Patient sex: M
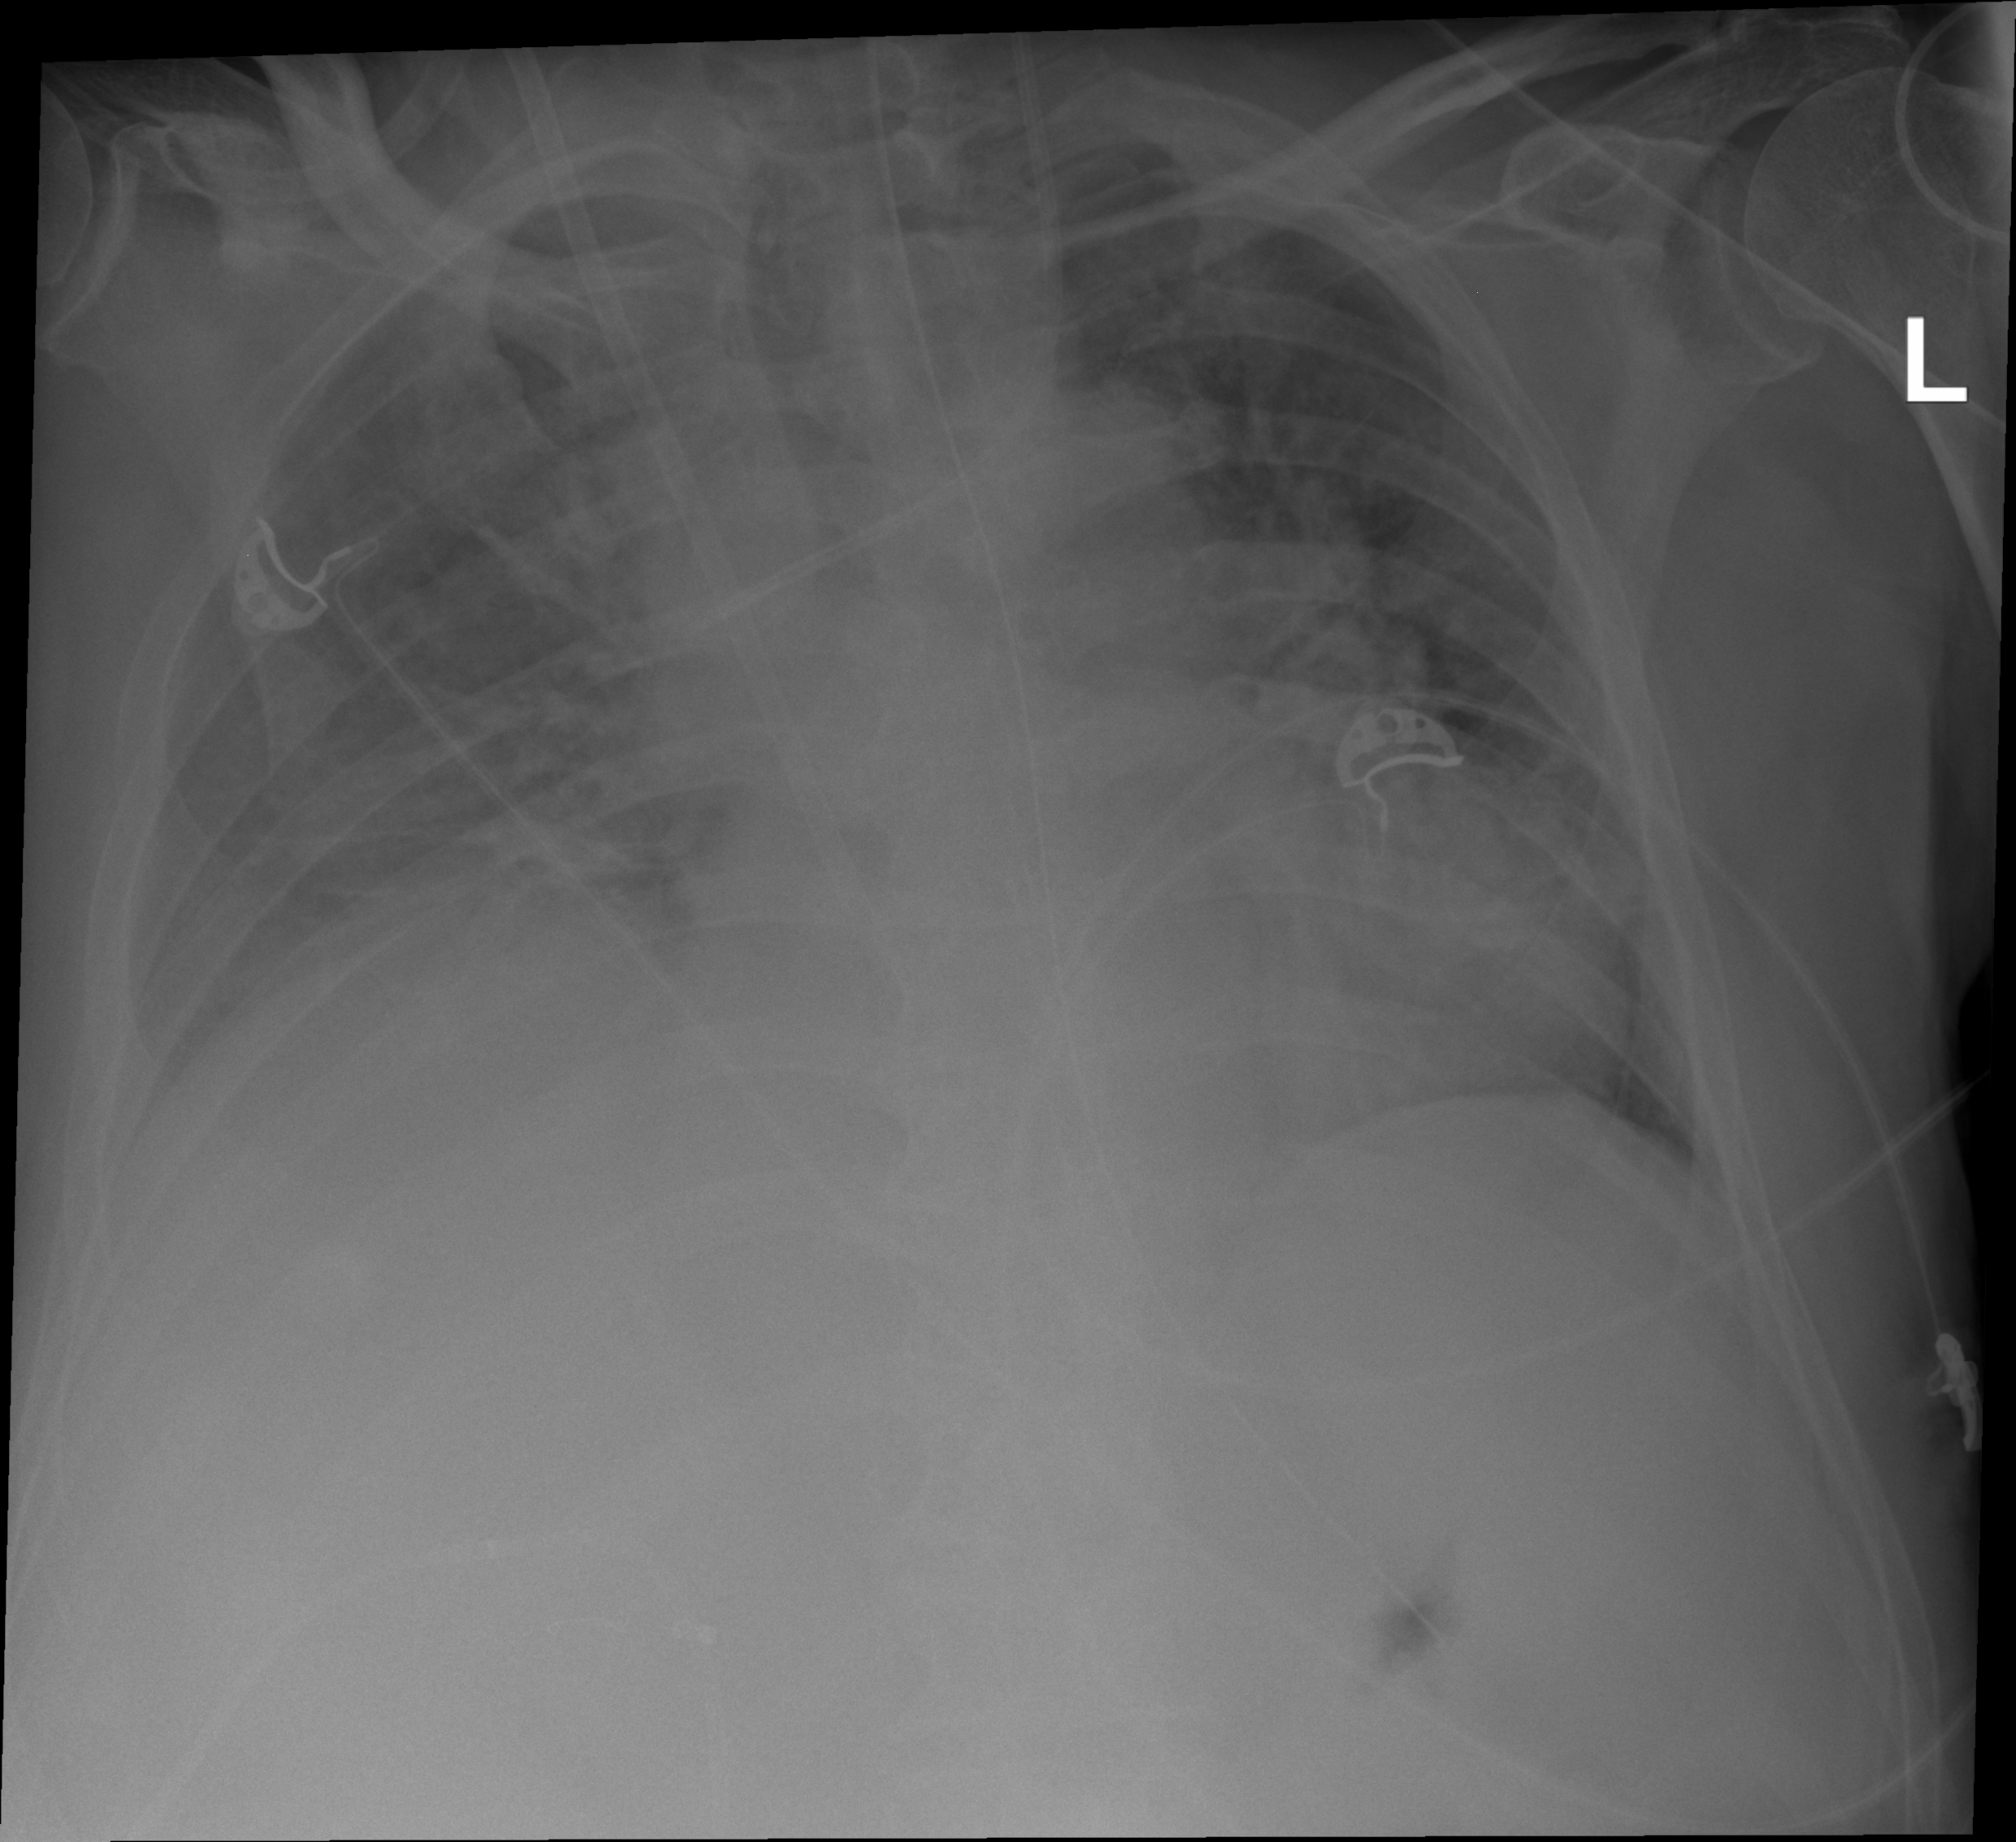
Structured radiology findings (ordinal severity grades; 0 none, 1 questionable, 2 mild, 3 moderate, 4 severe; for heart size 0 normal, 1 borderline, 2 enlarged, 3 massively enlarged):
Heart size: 2
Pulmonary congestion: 2
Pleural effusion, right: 3
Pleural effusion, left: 0
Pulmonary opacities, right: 0
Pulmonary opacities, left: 0
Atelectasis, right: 2
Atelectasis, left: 0